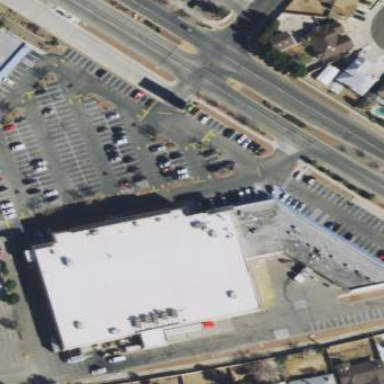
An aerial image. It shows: Retail building housing supermarket.